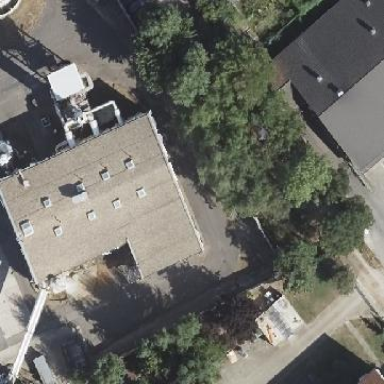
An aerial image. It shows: Industrial building.